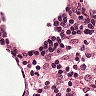
Metastatic tissue present: no